Interaction volume radius: 5 \u00c5
Interaction volume height: 35 \u00c5
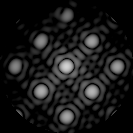
Disorder parameter: 0.0394